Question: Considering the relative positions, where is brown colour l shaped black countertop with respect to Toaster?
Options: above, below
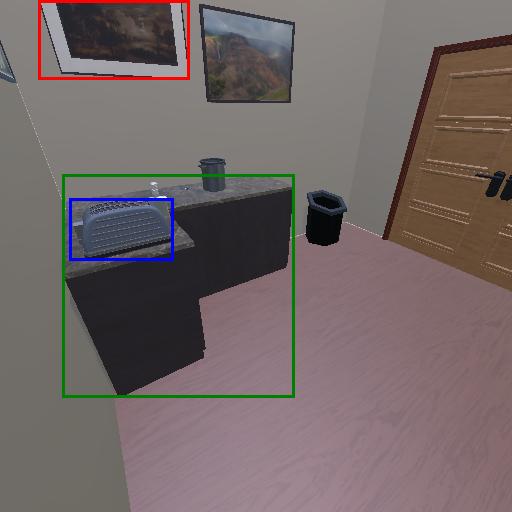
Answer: above